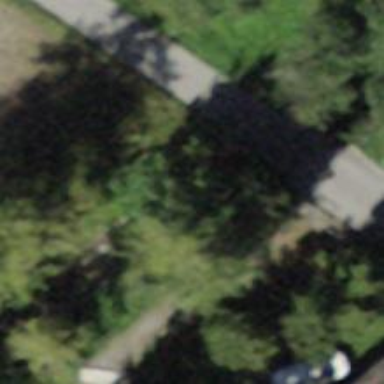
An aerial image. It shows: Paved service road.